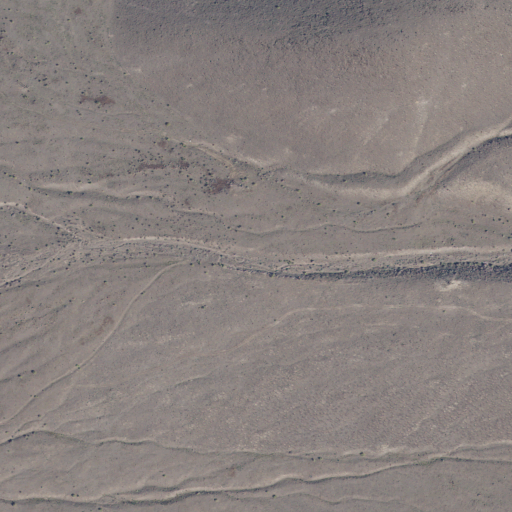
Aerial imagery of valley in Utah named Winget Canyon containing shrub and evergreen forest